Aerial crown-view tile of a tropical tree (Barro Colorado Island, Panama), acquired 20241112:
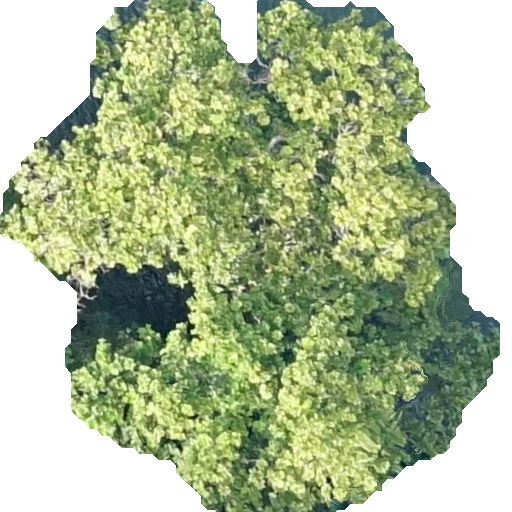
Species: Anacardium excelsum
GBIF accepted scientific name: Anacardium excelsum
Crown area: 282.727 m²